Question:
As highlighted in the image is there a way to change the size of the window in code ?
Is there a way to specify size in pixels
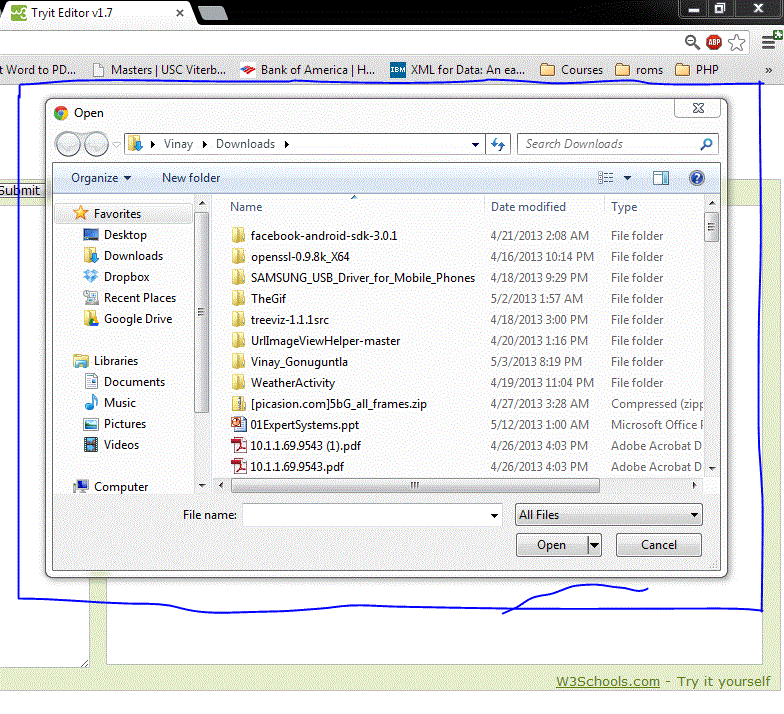
Answer: The dialog that pops up is a native to the end user and not part of JavaScript itself. So there is no way that you can actually change it... at least not in JavaScript. In fact, how that dialog works is totally dependent on the persons browsers/OS combination.
You can change the look and feel of the html field relating to '<input type='file'>'but that is it. Sorry. For more information on styling that check out the <URL>.